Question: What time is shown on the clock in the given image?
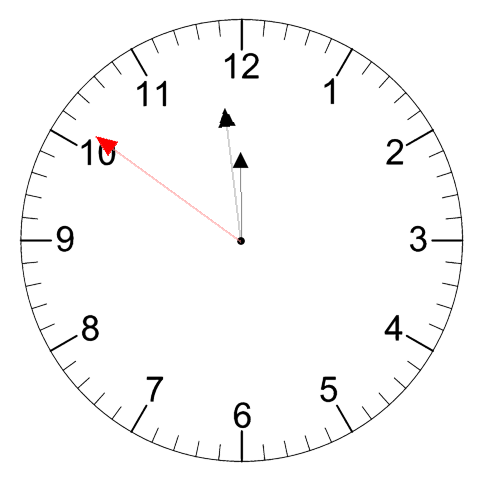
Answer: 11:58:51